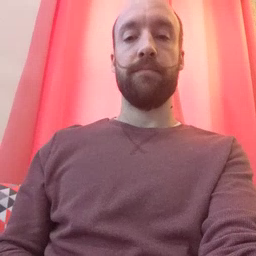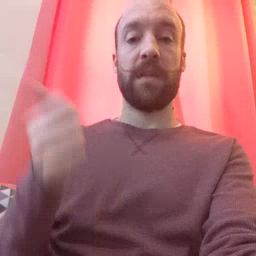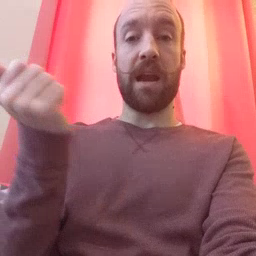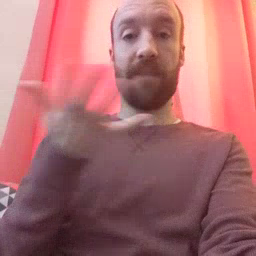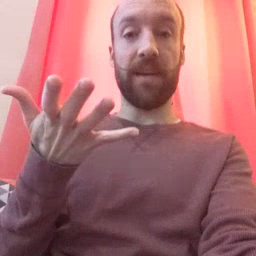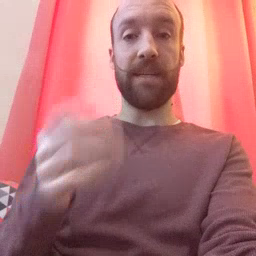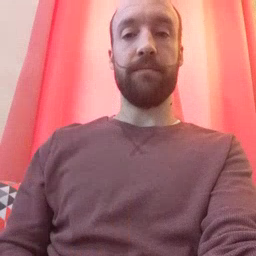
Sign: every